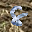
Label: 8